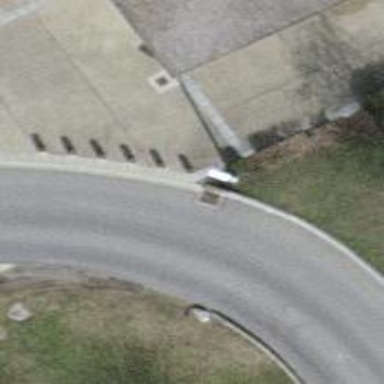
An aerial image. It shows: Bollard made of concrete.